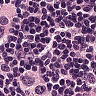
Metastatic tissue present: yes